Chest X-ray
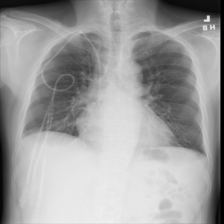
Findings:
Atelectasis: negative
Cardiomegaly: negative
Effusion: negative
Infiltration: negative
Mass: negative
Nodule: negative
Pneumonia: negative
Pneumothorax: negative
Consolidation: negative
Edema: negative
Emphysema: negative
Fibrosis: negative
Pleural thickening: negative
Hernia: negative